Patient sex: M
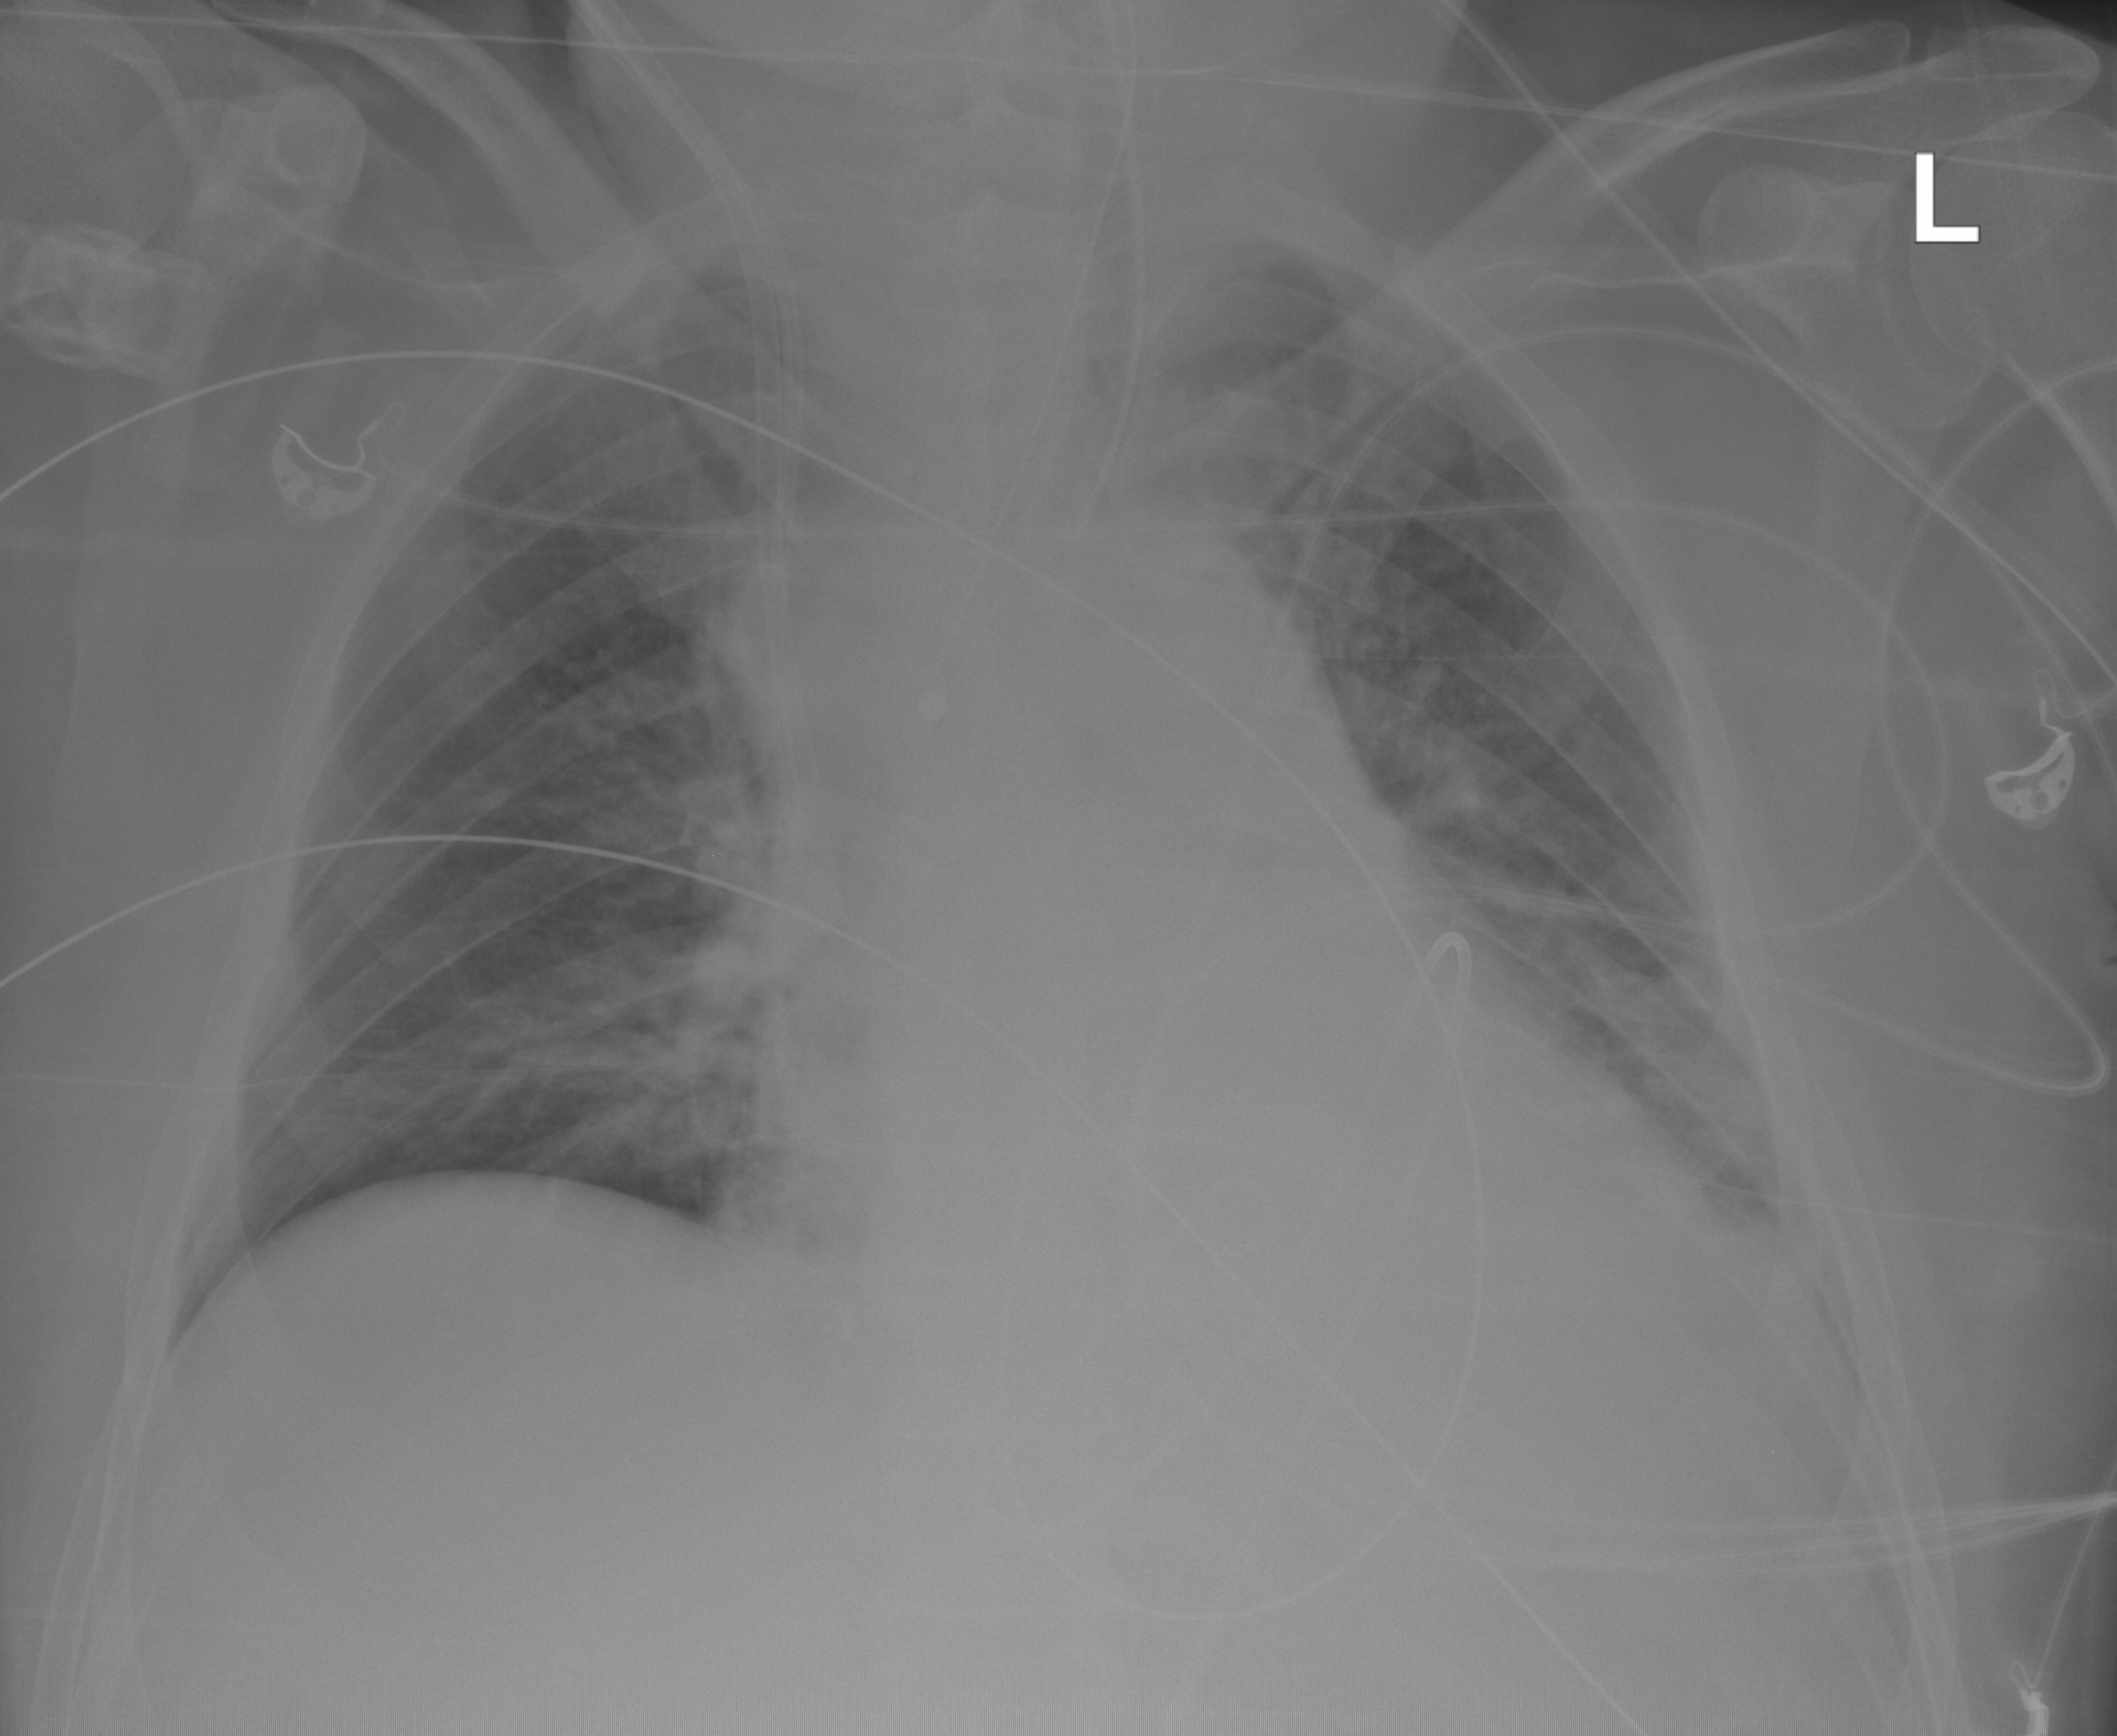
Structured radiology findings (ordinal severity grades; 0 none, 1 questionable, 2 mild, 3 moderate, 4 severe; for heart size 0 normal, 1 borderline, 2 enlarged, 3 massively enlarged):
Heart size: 0
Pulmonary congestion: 1
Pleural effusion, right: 0
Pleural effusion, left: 0
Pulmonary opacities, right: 0
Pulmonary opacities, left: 0
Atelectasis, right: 1
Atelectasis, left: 1